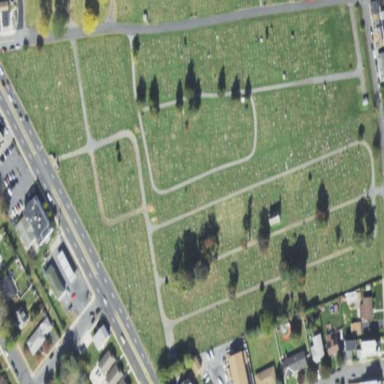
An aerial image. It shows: Cemetery.